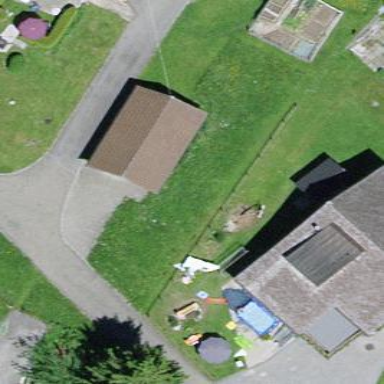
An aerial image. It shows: Garage building.